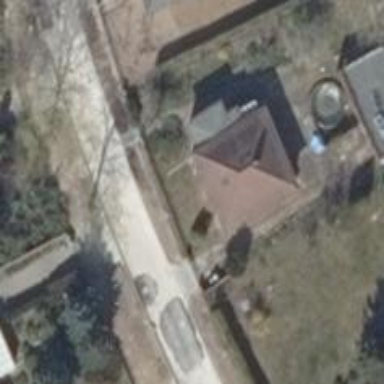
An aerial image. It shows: Driveway.